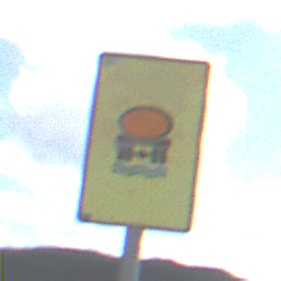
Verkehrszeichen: FahrzeugeMitWassergefaehrdenderLadungOhnePfeilsymbol
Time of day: Midday
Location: Outdoor (Nature)
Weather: PartlyCloudy
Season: NotSpecified
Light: Natural